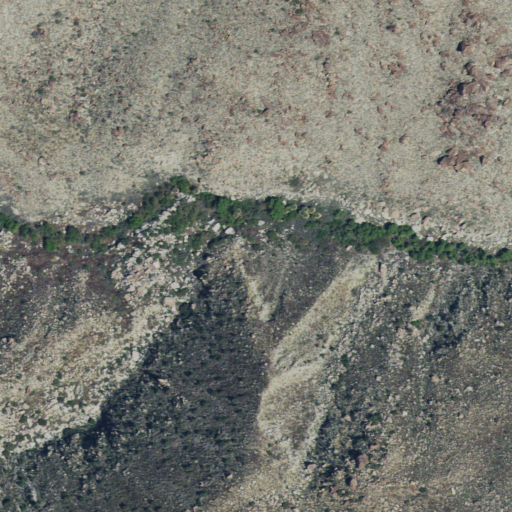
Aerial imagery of valley in California named South Fork Hellhole Canyon containing shrub and grassland